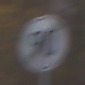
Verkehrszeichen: EndeGeschwindigkeit90
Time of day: MorningAfternoon
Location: Outdoor (Nature)
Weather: Overcast
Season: NotSpecified
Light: Natural